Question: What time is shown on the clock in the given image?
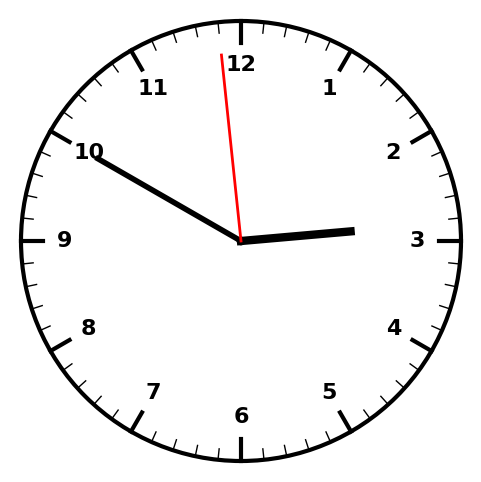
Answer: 02:49:59